Question: After looking at various solutions, <URL>, I'm still not able to get Elusive Icons working in Phonegap.
It's working fine on my computer, but once I create the app using Adobe app builder, the web font icons are no longer showing.
My folder structure looks like this:

and my CSS looks like this:
'''
@font-face {
font-family: 'Elusive-Icons';
src: url('../res/fonts/elusive-icons.ttf') format('truetype'),
url('../res/fonts/elusive-icons.otf') format('opentype');
font-weight: normal;
font-style: normal;
}
'''
If anyone has any suggestions to what I can do to fix this, I will greatly appreciate that.
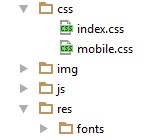
Answer: After a bit of research, I found <URL>.
The builder will not copy the files from the 'res' folder, just the ones you link to in the config file.
So by moving the '/fonts' folder to my 'css' folder, the problem was solved.